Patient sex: F
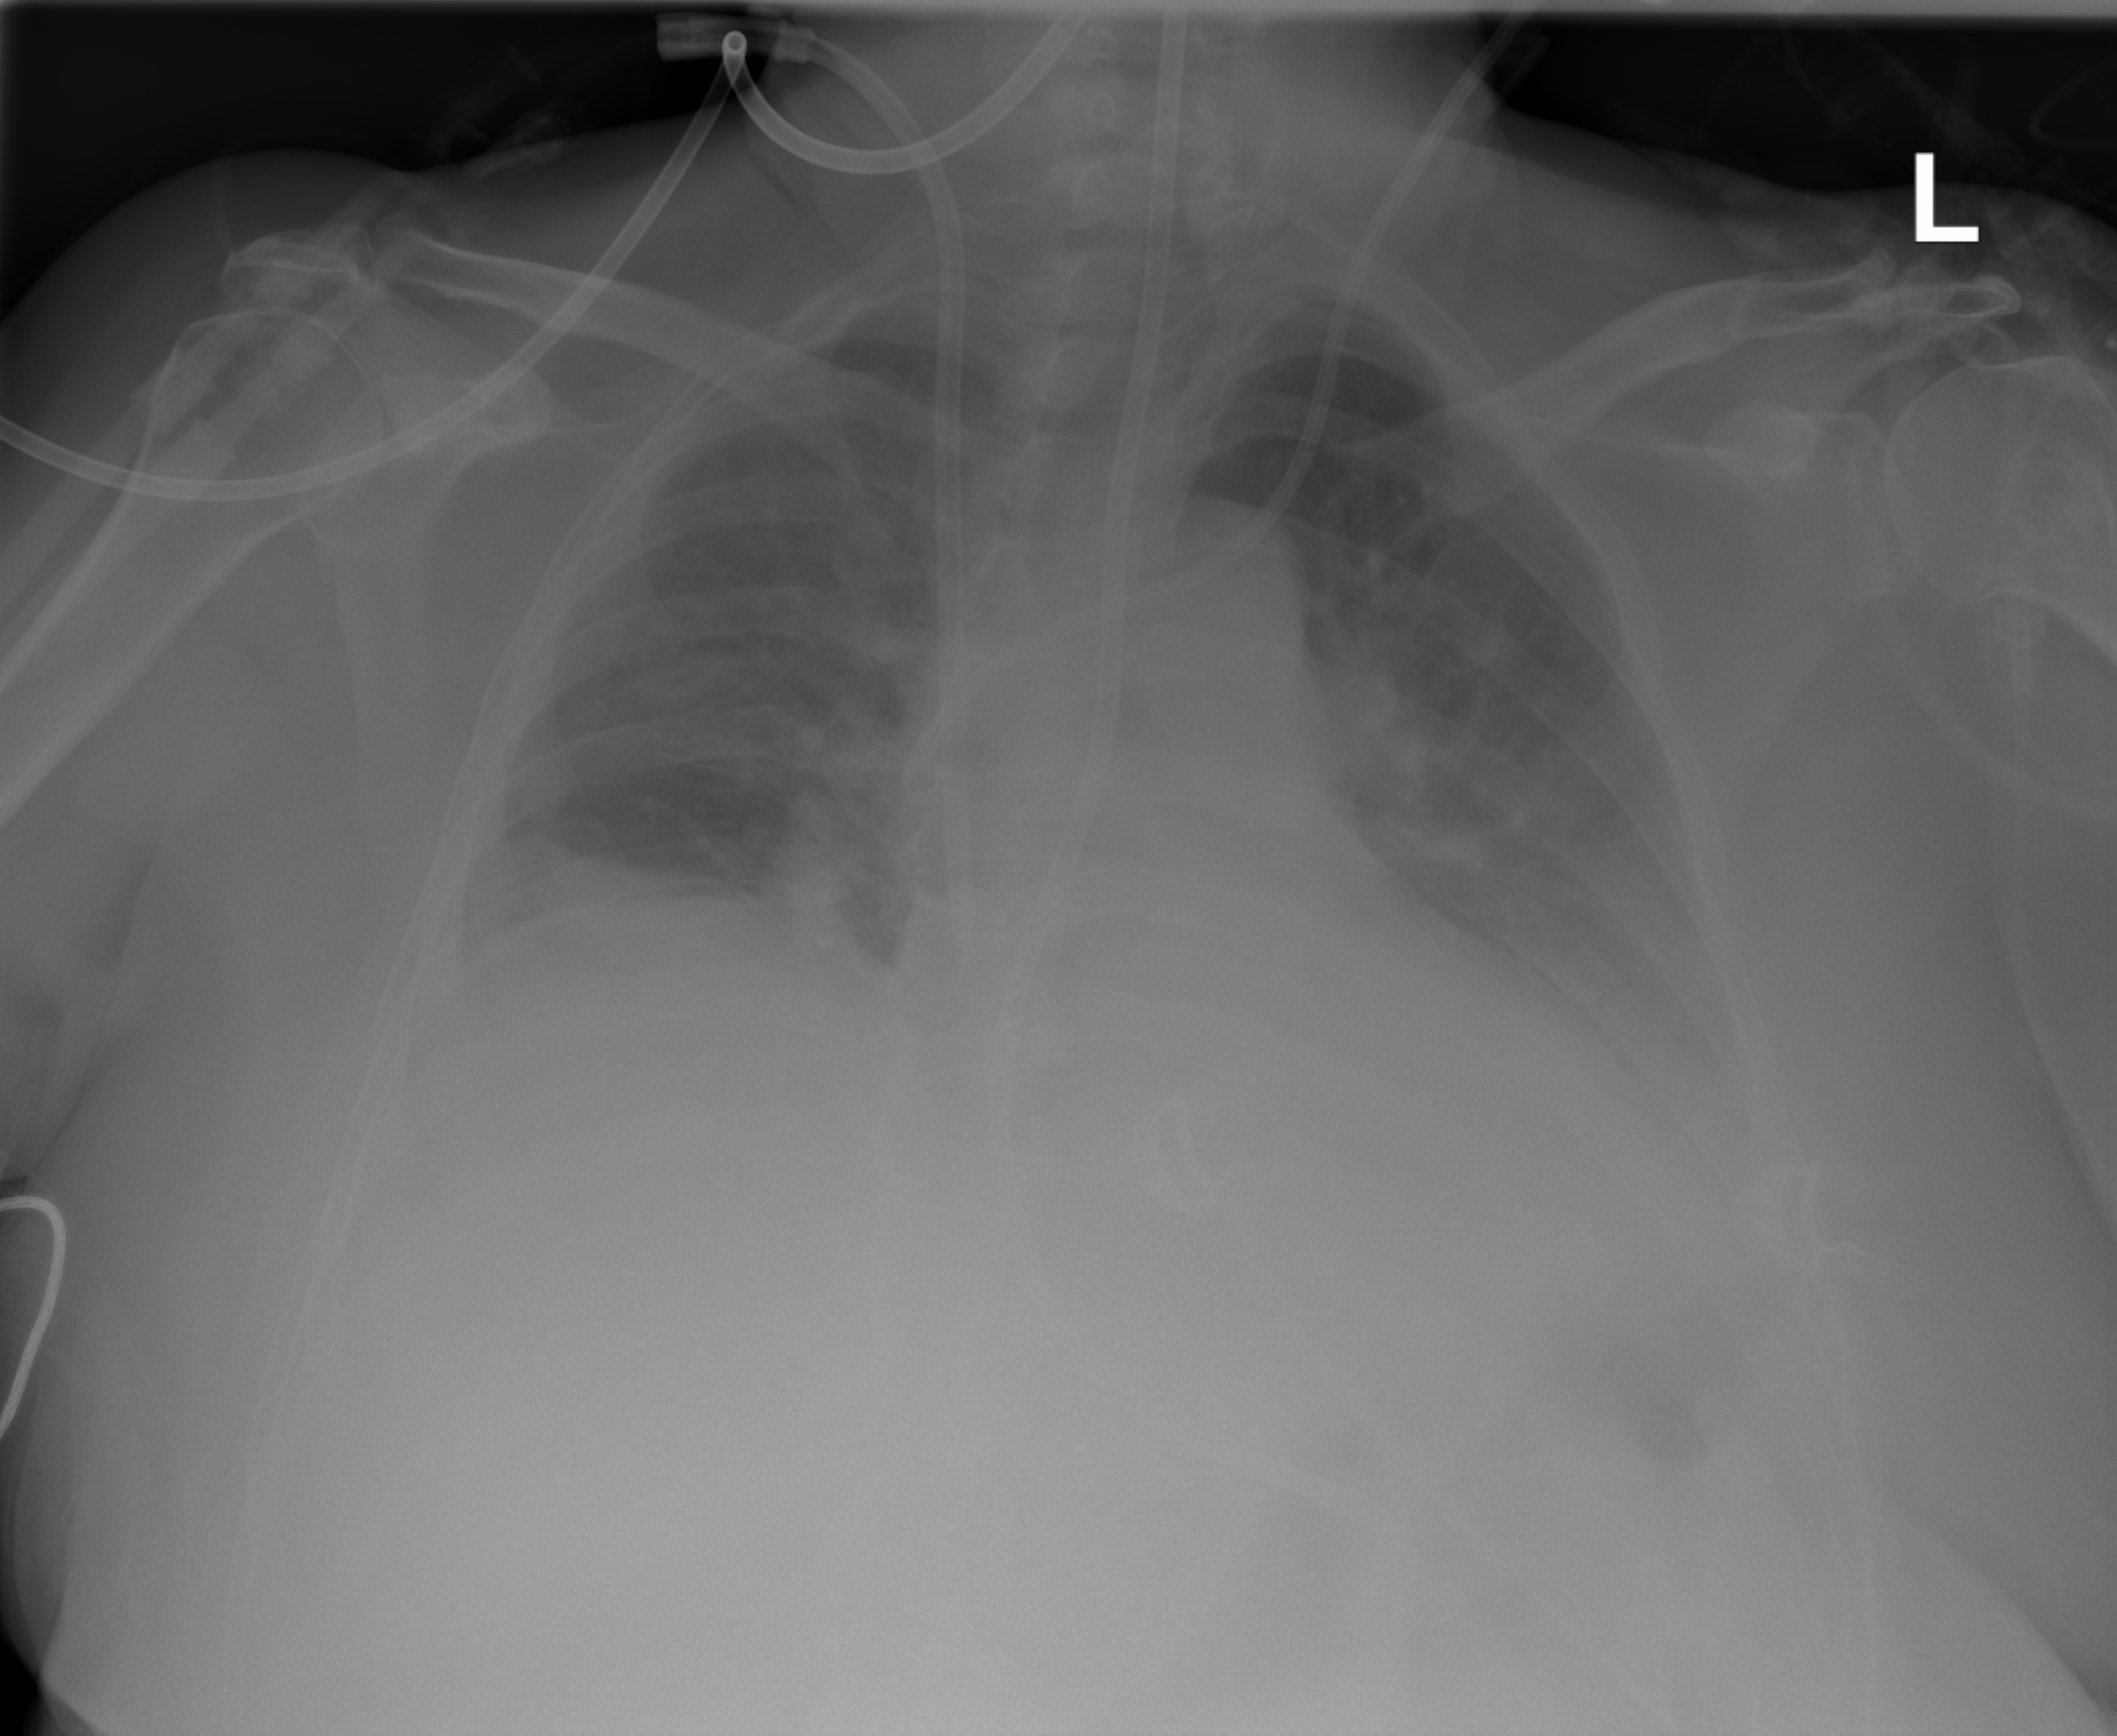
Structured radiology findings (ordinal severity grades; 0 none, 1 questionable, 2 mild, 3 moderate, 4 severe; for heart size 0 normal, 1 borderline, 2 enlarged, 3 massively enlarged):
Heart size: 0
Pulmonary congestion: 2
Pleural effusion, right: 2
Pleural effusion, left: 3
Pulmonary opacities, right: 0
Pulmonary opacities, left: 0
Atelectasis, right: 2
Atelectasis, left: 3